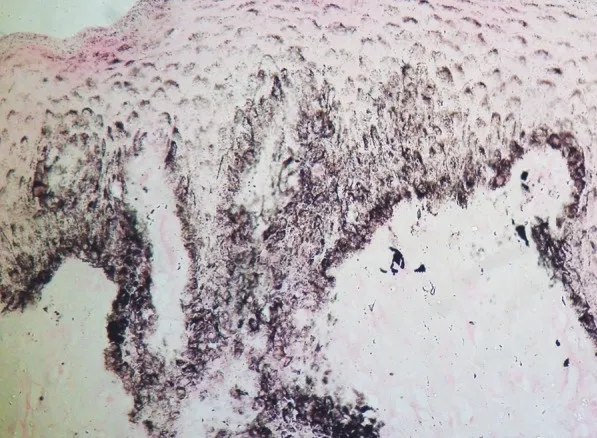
Photomicrograph highlighting the dendritic morphology of the melanocytes, which are seen extending above the basal layers (Masson-Fontana, 400x).
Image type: pathology (masson_trichrome)